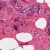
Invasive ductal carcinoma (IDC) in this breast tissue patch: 0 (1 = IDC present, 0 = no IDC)